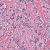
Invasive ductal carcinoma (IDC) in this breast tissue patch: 1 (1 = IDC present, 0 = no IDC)